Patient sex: F
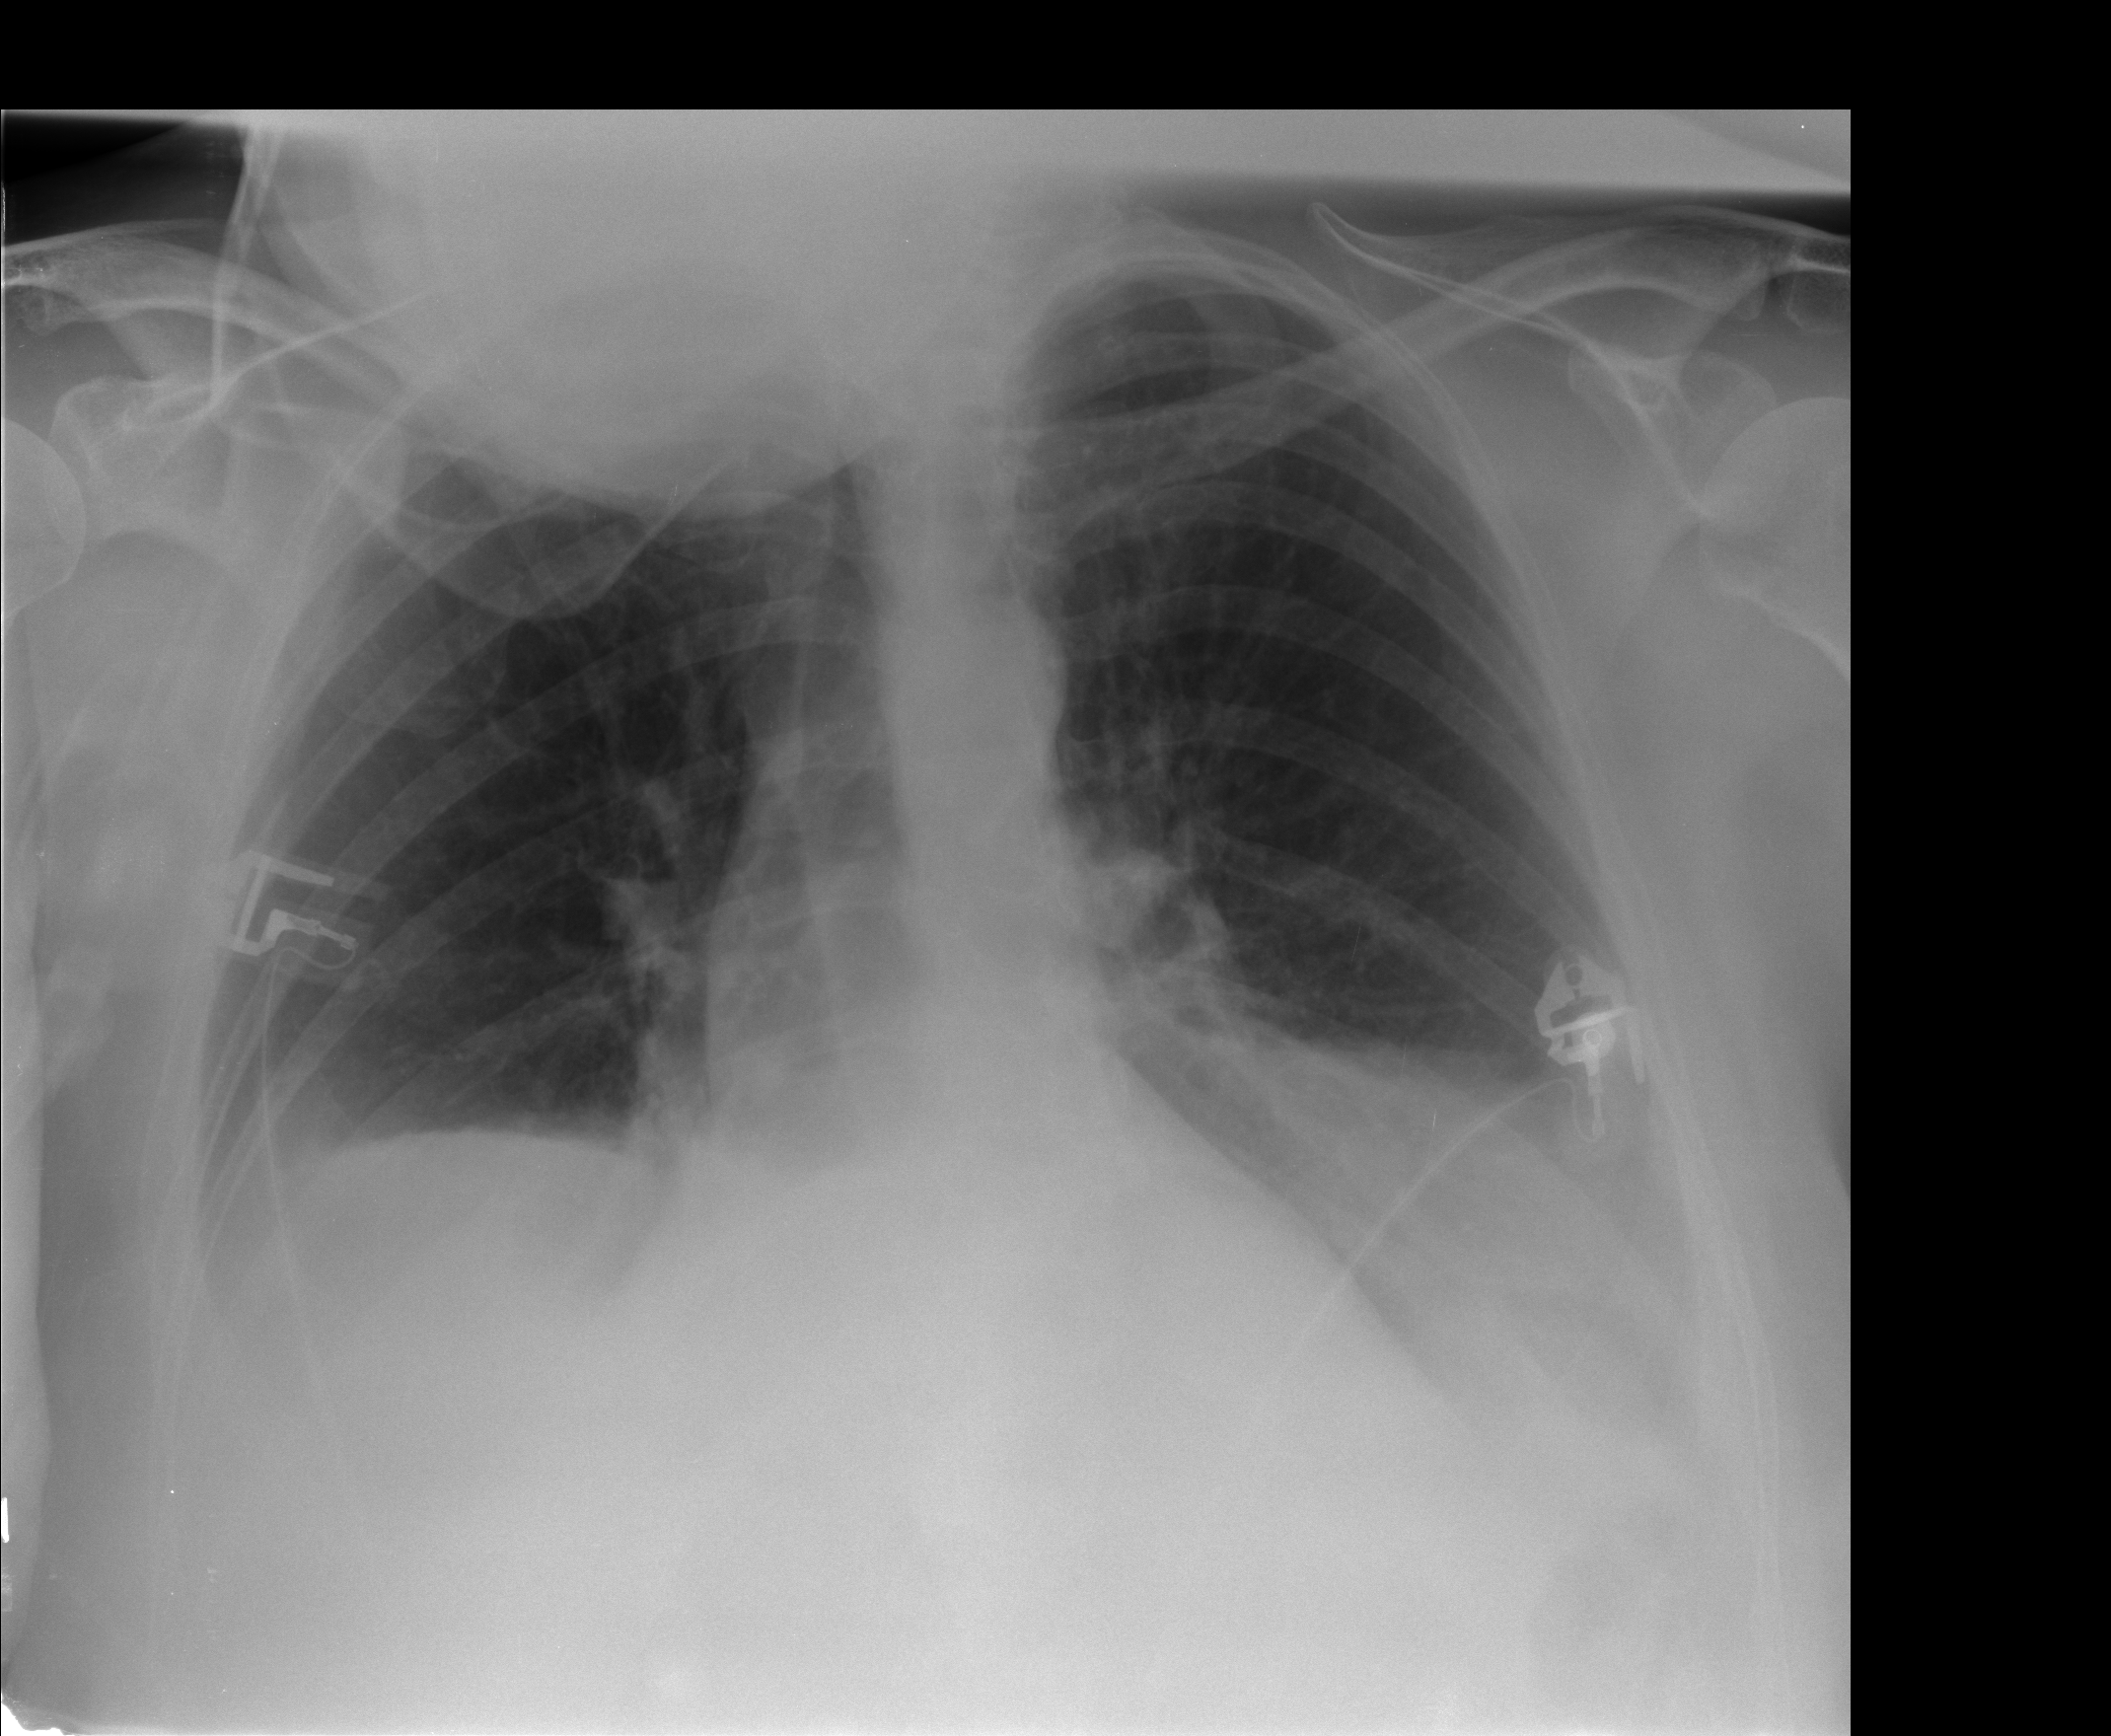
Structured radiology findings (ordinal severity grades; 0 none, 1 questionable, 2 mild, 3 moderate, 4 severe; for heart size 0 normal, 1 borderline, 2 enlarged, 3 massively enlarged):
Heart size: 0
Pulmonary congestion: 0
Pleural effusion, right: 1
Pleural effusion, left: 2
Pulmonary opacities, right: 0
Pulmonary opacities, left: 0
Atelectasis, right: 1
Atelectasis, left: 2